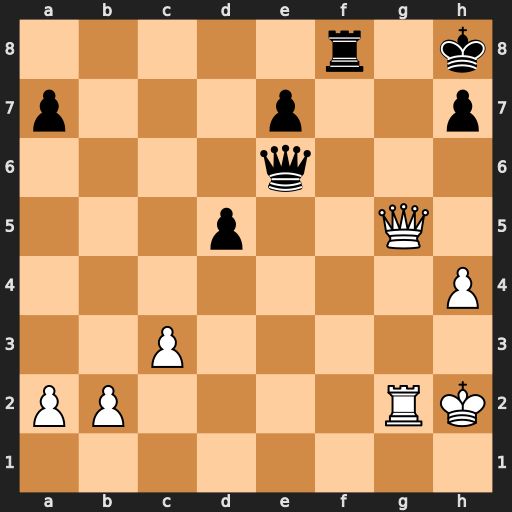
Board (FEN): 5r1k/p3p2p/4q3/3p2Q1/7P/2P5/PP4RK/8
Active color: w
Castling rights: -
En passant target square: -
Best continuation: Qg7#